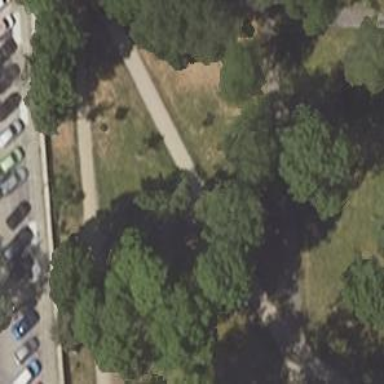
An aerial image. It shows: Memorial site with historic significance.